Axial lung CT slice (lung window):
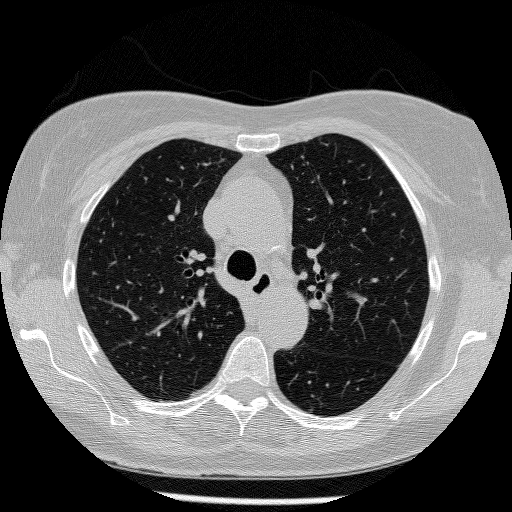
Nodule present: no